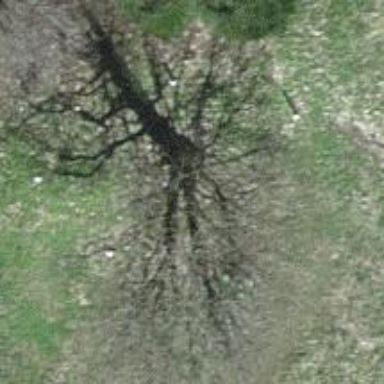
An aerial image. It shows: Beautiful tree in nature.